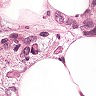
Metastatic tissue present: yes